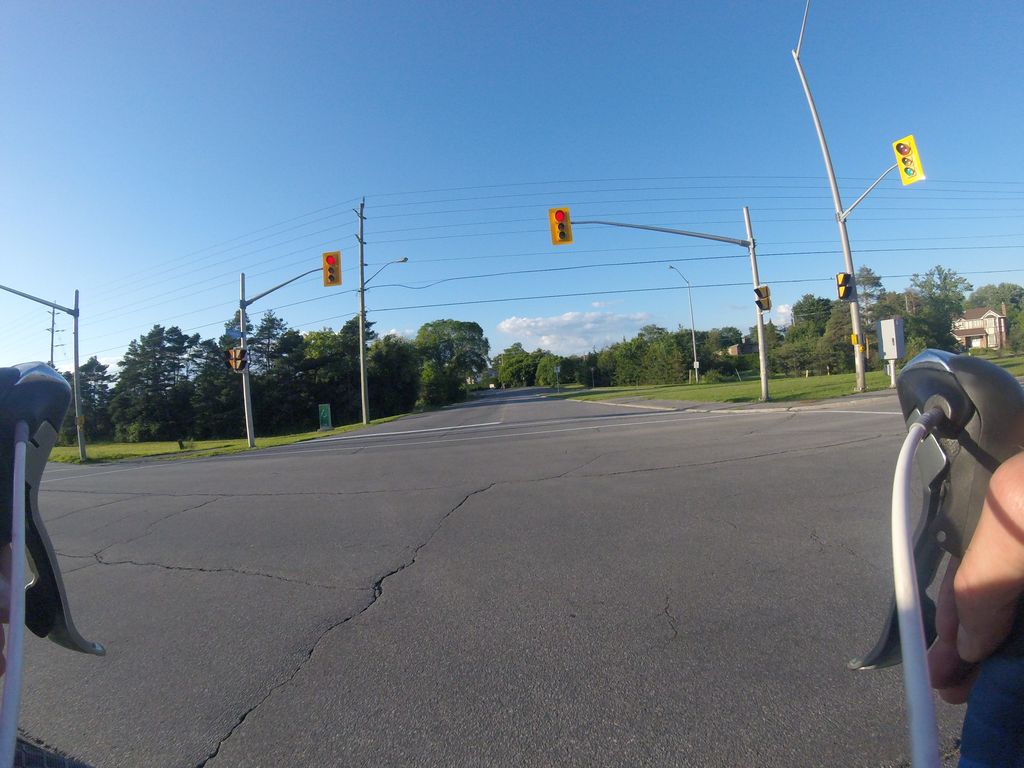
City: ottawa-gatineau